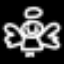
Label: angel